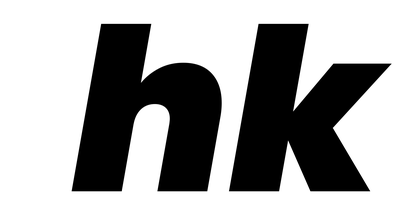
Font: Poppins-BlackItalic